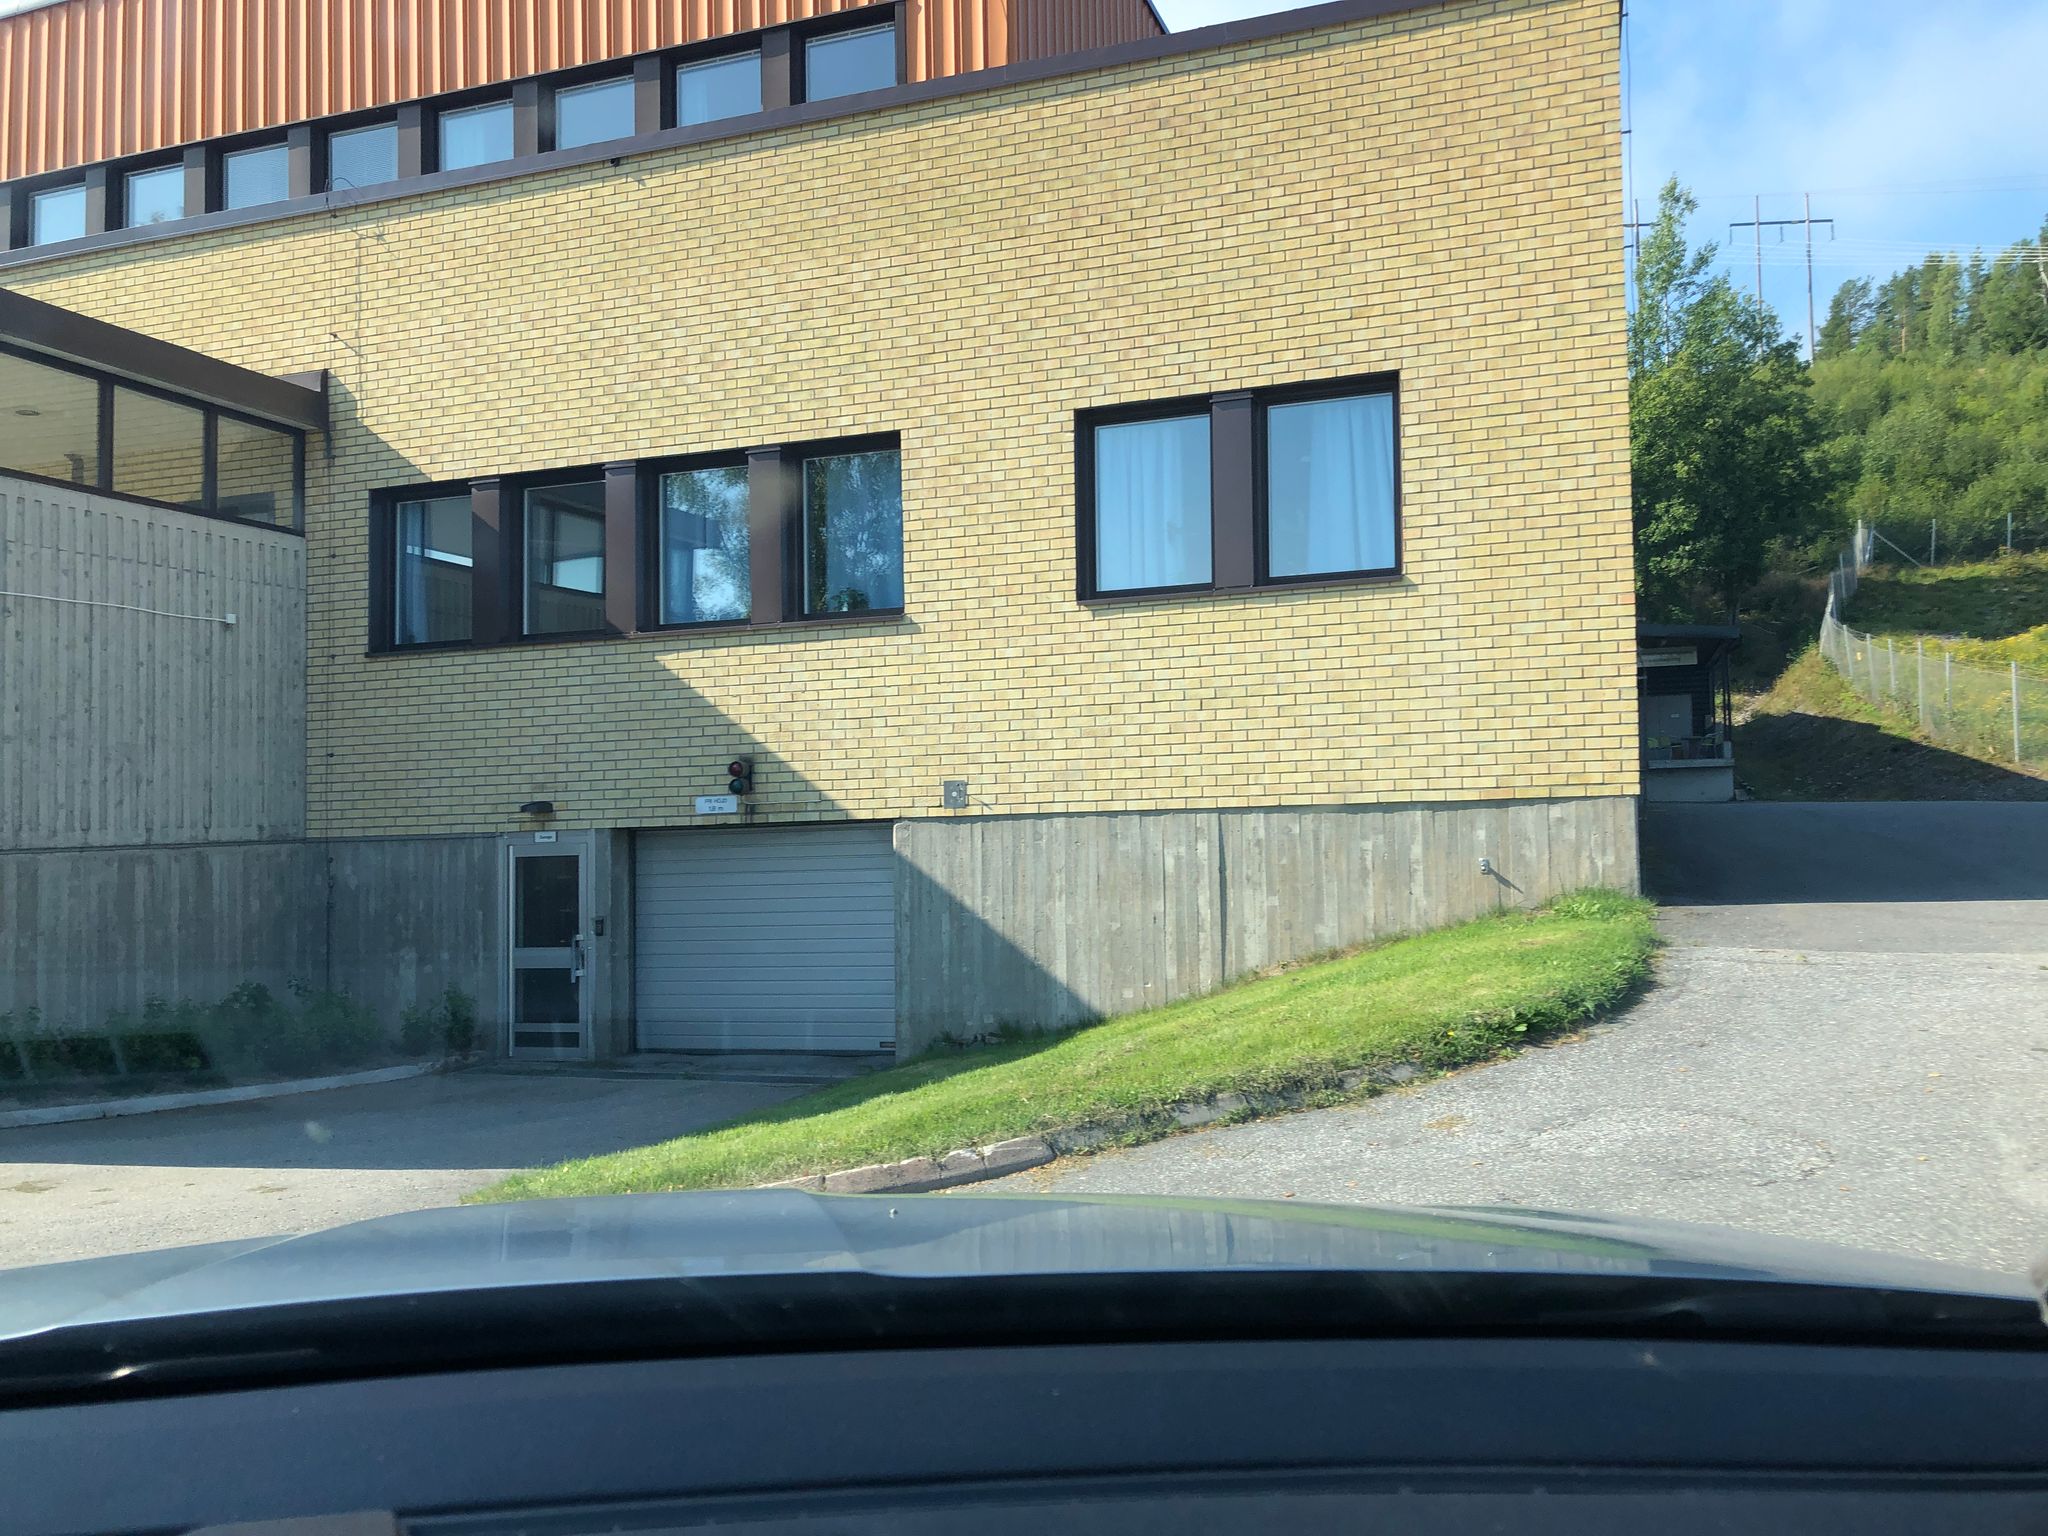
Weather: clear
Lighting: day
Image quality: good
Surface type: walking surface
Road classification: service, residential
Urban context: suburban or peri-urban
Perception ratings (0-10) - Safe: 3.89, Lively: 3.93, Beautiful: 1.86, Boring: 3.32, Depressing: 6.4, Wealthy: 3.52